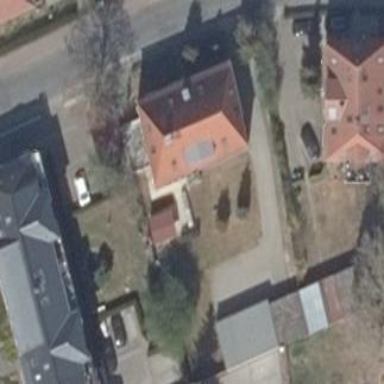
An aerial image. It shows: Residential building with hipped roof.